Field crop: maize
Growth stage: 2
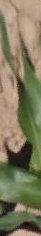
Species: maize